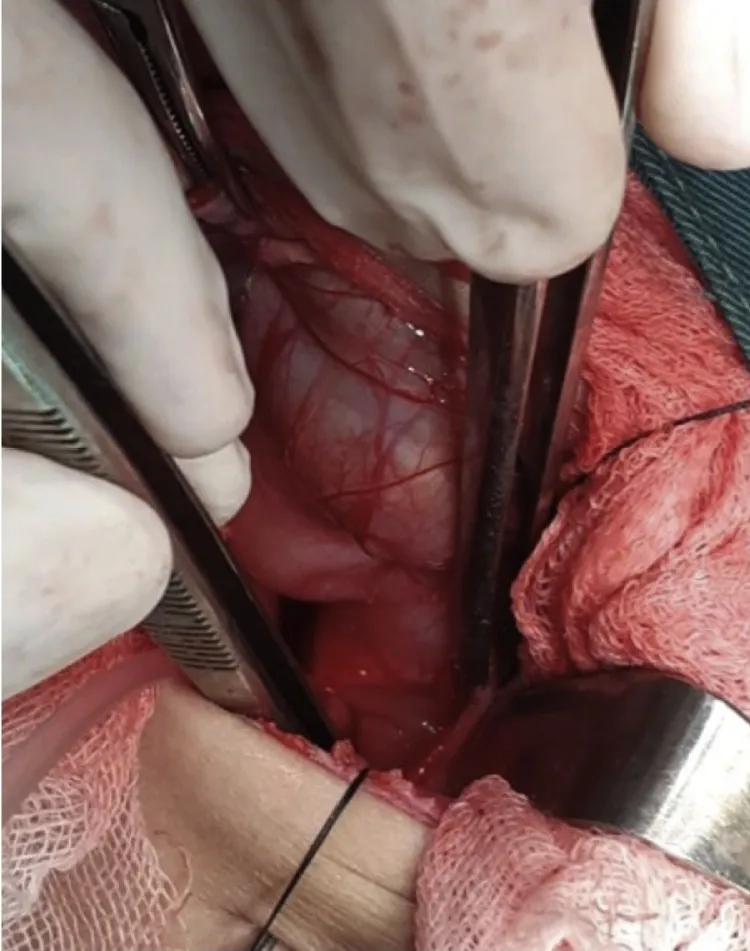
Intraoperative findings revealed severe strictures from the major curvature to the gastric pylorus.
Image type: medical_photograph (other_medical_photograph)